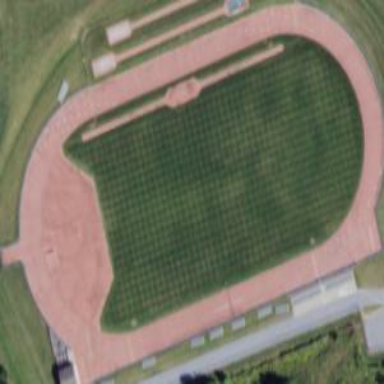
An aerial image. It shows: Tartan track in leisure land.